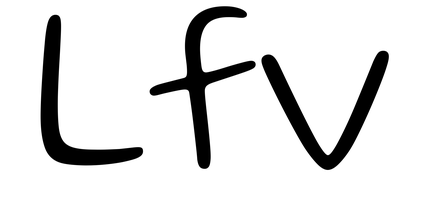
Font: Gluten_ExtraLight